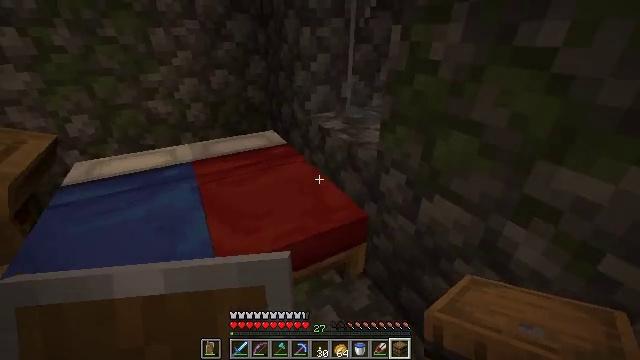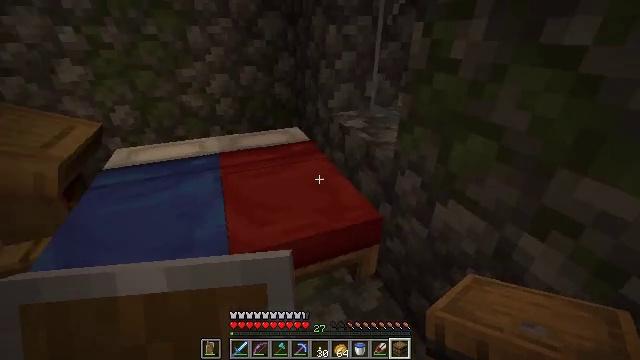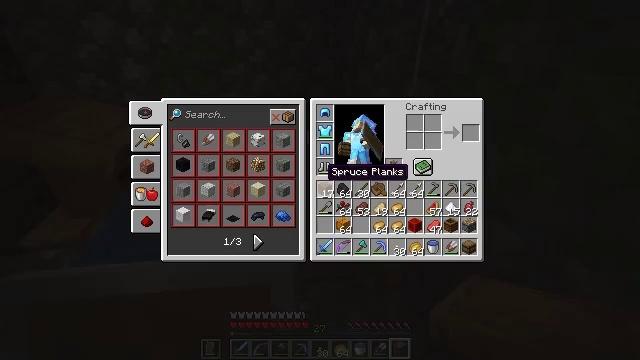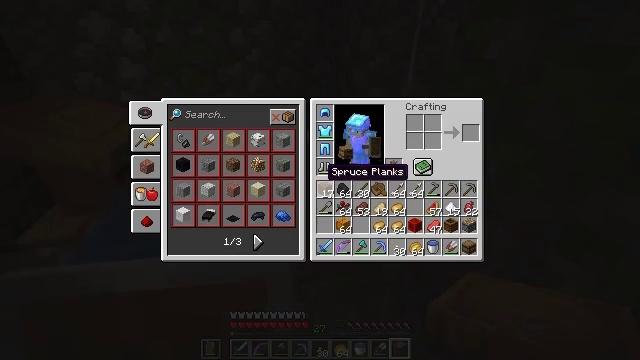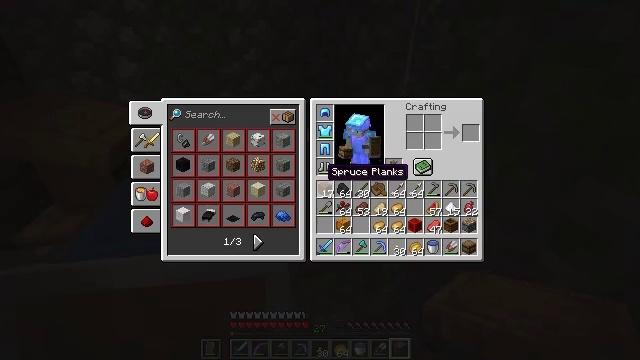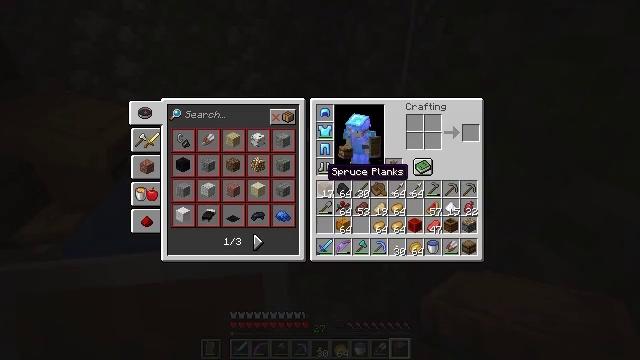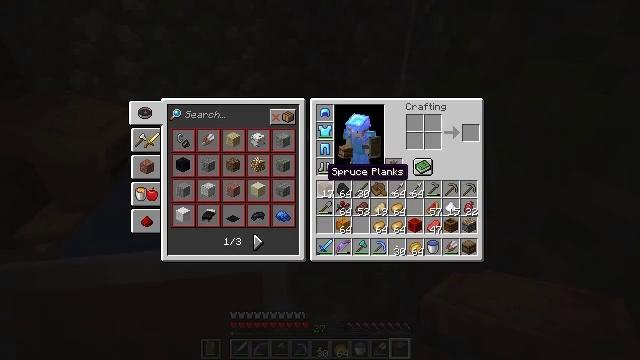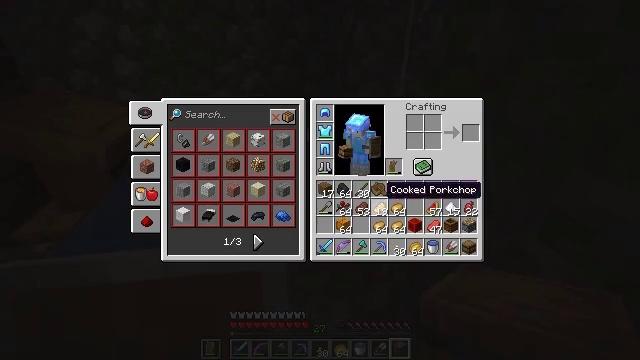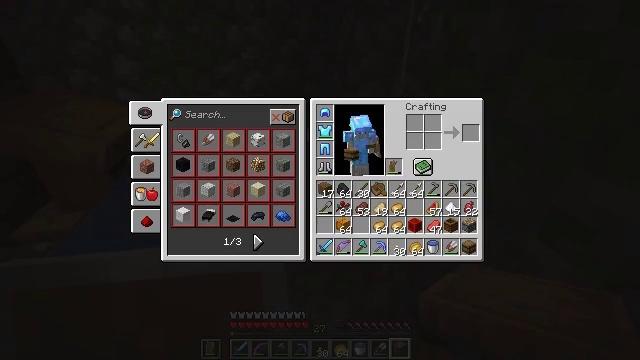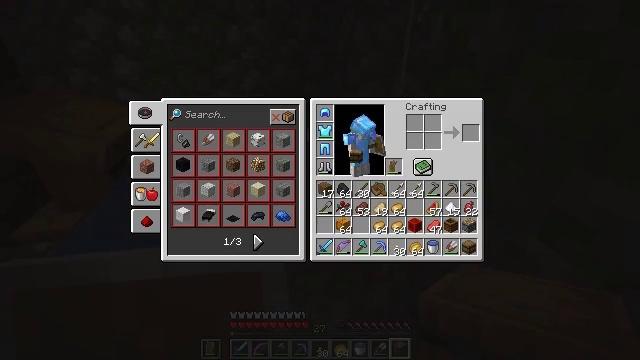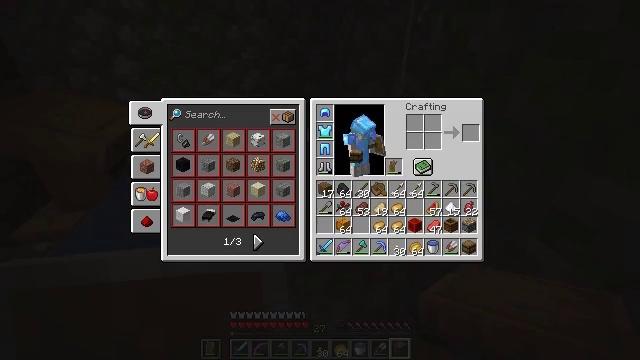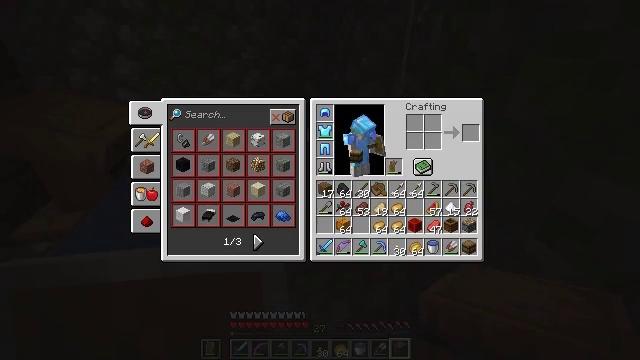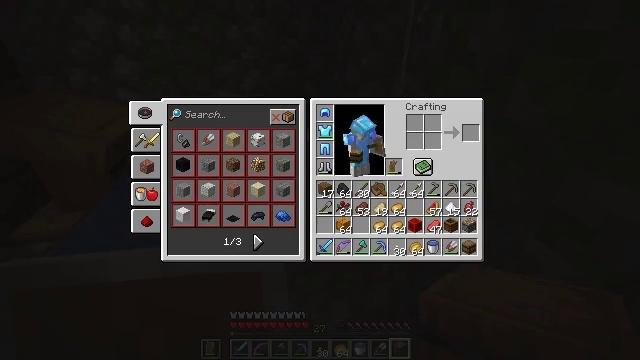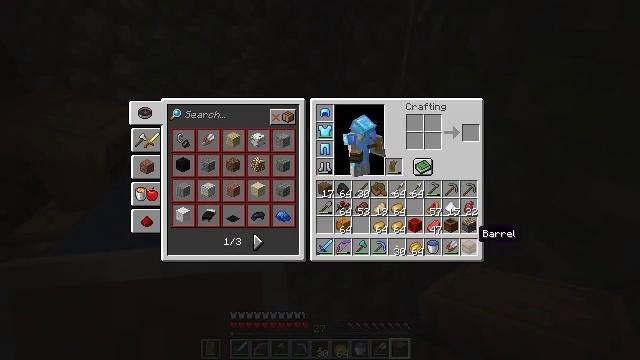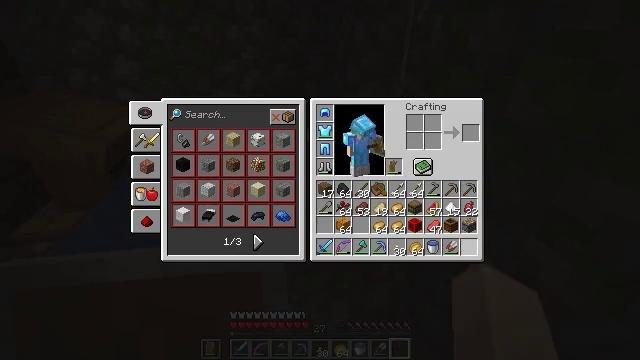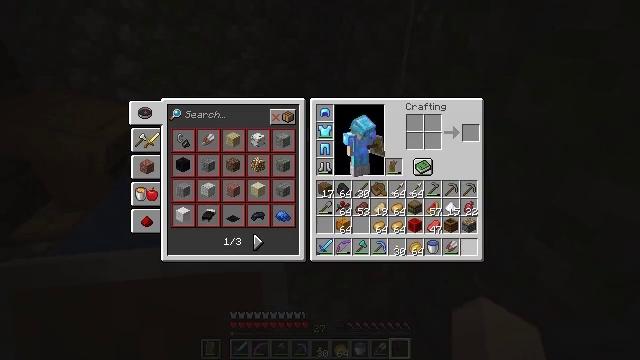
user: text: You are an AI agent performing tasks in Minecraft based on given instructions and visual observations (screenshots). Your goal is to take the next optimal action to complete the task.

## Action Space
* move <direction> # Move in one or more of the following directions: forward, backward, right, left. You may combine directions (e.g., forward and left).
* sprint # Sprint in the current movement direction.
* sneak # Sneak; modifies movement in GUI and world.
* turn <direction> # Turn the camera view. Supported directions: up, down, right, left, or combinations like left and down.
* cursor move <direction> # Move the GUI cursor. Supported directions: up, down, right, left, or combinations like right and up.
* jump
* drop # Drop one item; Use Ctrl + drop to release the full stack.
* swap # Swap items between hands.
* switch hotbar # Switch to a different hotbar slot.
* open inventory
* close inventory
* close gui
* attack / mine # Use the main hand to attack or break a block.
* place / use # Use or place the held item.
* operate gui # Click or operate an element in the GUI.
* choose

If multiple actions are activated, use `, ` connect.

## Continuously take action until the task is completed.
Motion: motion action
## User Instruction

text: Pick up the red bed for relocation.
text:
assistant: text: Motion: turn left
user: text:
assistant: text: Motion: turn left, close inventory
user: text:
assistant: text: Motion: close inventory
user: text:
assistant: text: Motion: close inventory
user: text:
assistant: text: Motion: open gui
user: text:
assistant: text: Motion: no_op
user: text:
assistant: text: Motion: cursor move right and down
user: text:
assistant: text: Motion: cursor move right and down
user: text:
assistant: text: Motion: sneak, cursor move right
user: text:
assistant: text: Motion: sneak
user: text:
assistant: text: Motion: sneak, cursor move left
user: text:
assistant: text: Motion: sneak, cursor move left
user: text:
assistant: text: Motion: sneak, cursor move left
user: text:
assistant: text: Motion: sneak, operate gui
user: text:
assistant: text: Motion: sneak, operate gui
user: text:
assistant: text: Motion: sneak
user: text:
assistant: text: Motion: sneak
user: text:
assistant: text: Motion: close gui
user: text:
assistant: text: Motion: turn left and down
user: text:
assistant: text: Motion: attack / mine
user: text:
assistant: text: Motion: attack / mine
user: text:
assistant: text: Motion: attack / mine
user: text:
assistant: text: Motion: attack / mine
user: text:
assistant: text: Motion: attack / mine
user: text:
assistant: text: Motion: attack / mine
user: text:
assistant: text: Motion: attack / mine
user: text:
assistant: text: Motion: attack / mine
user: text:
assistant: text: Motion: attack / mine
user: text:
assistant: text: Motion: attack / mine
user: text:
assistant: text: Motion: attack / mine